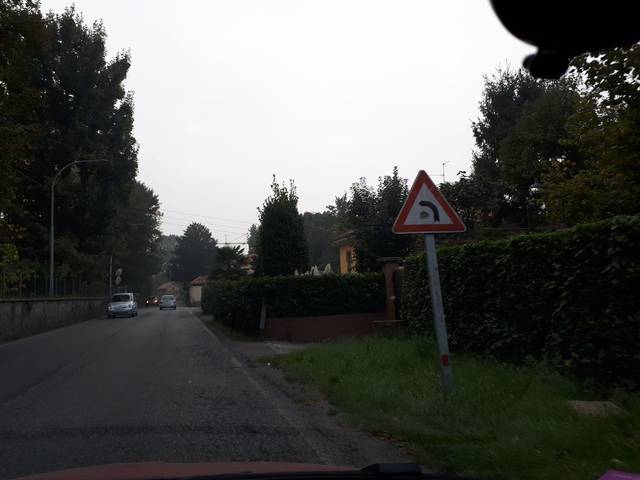
Region: Italy
Coordinates: 45.704, 9.303